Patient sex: M
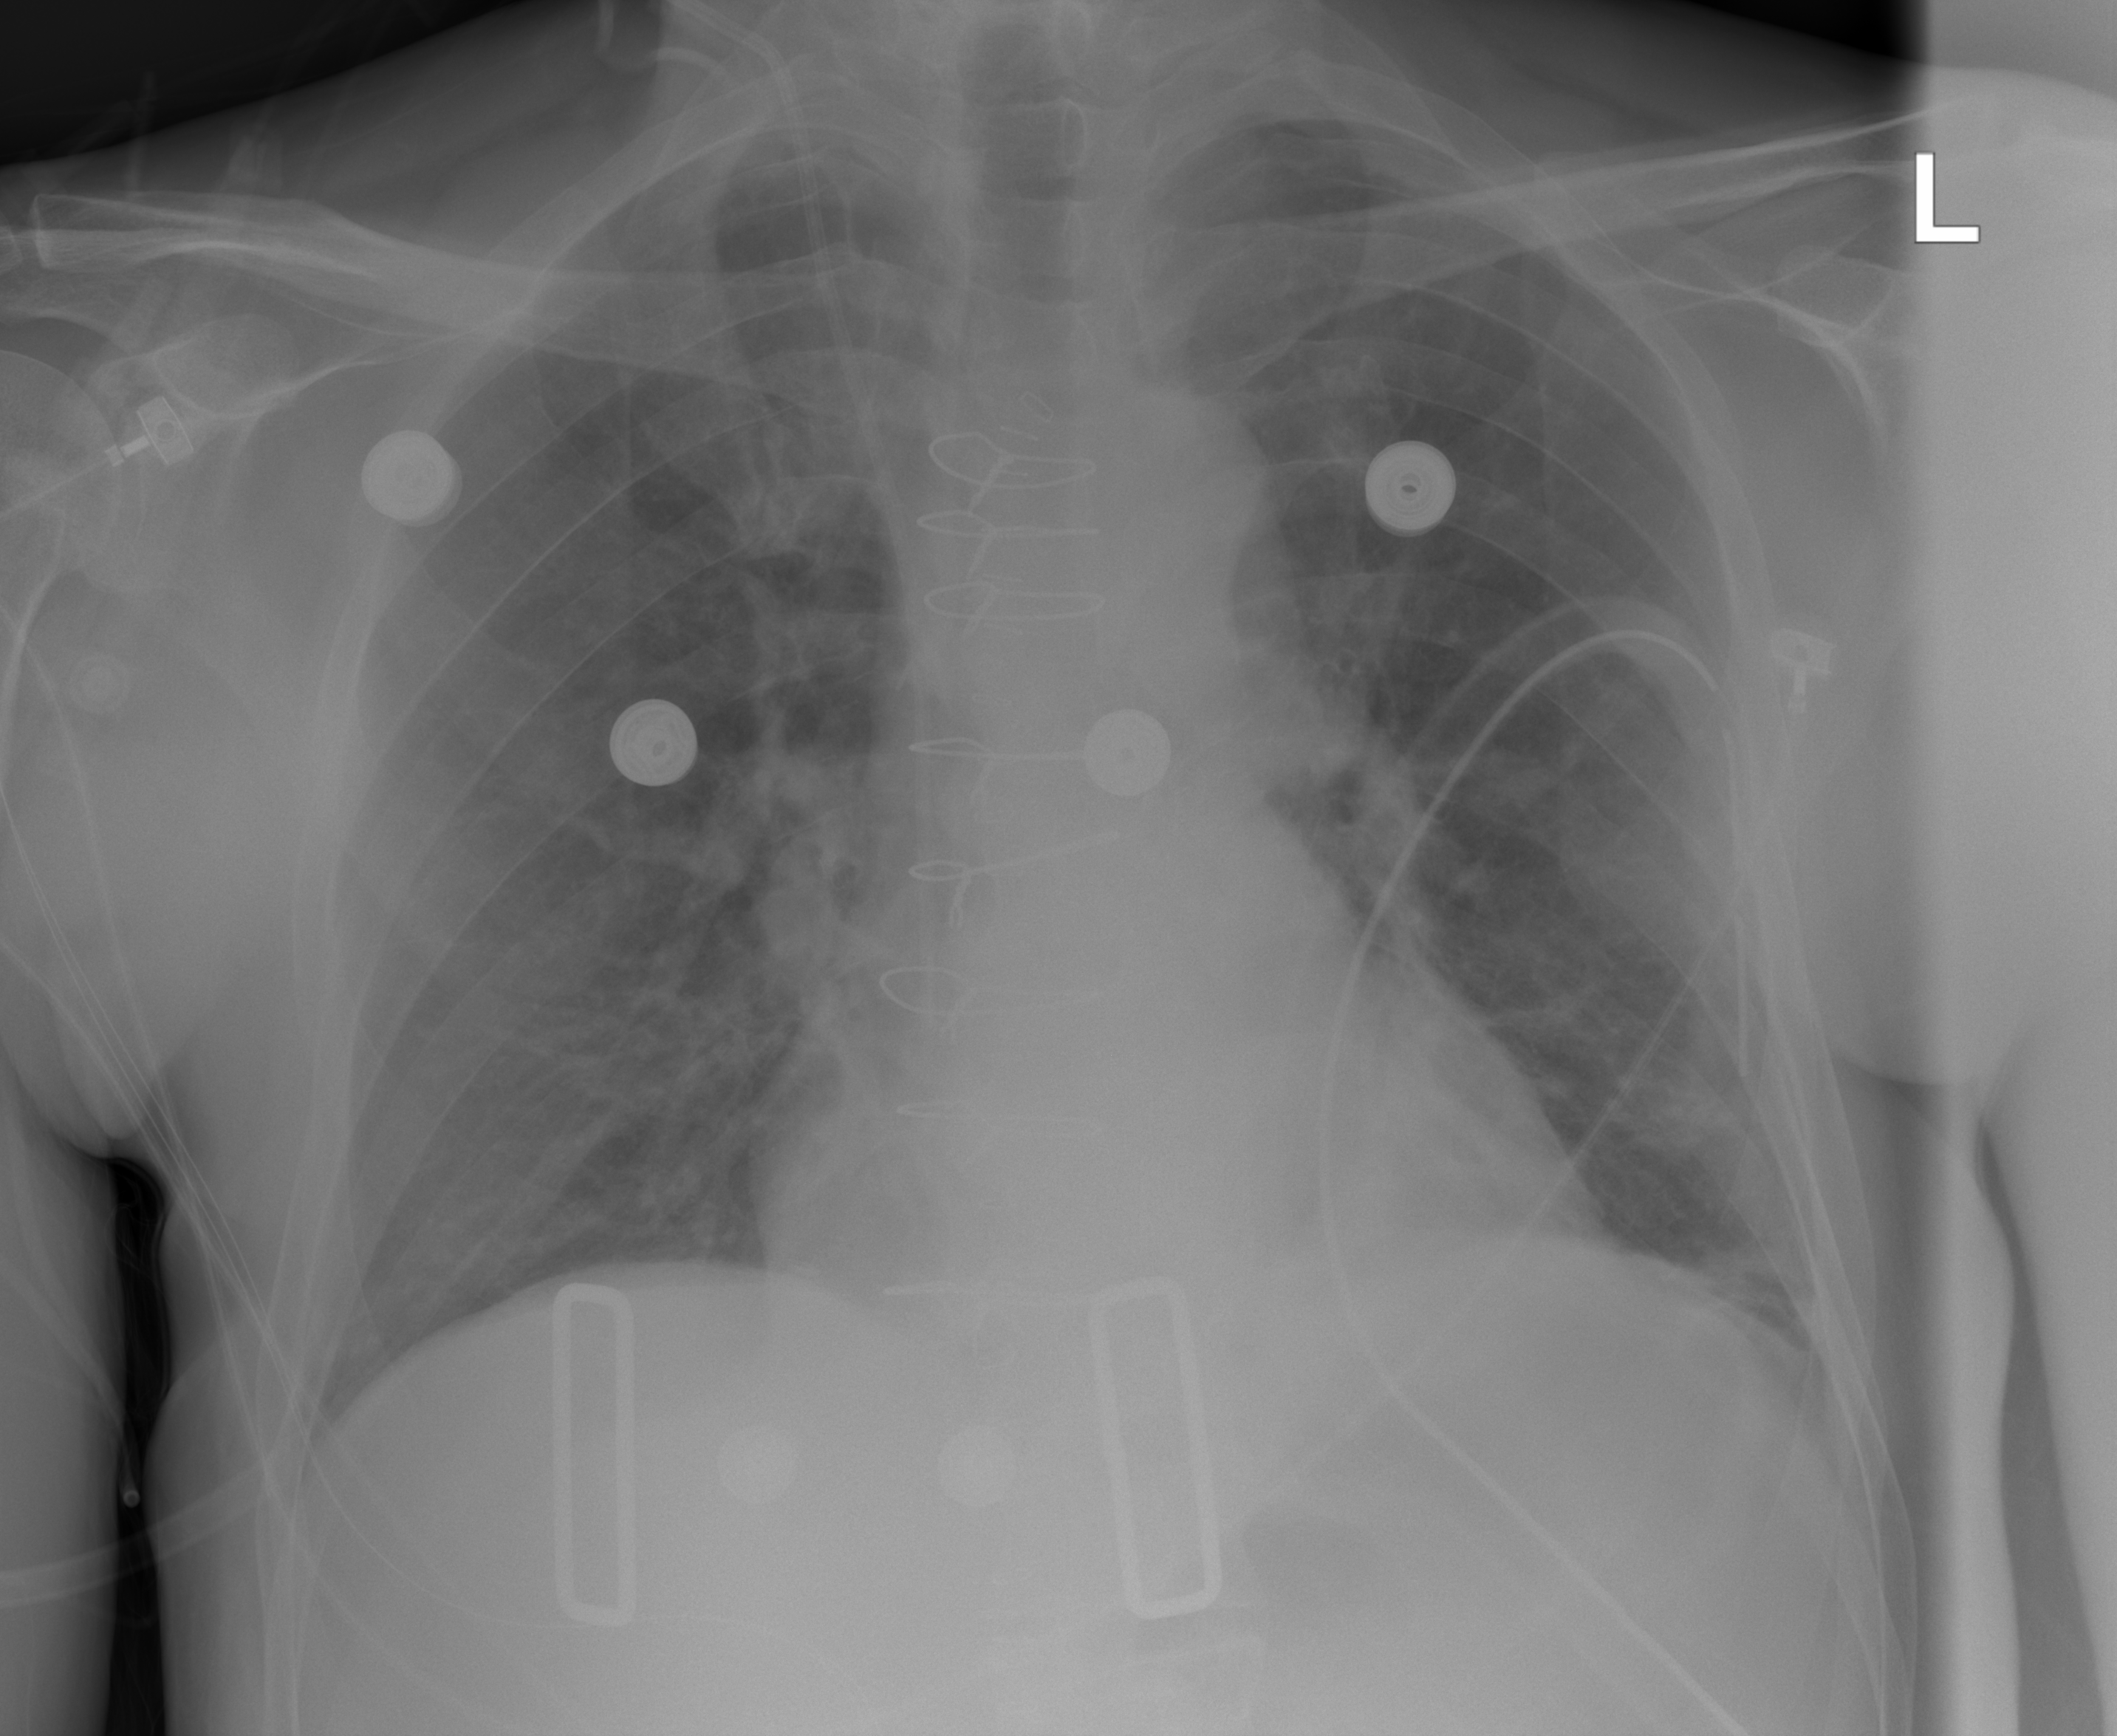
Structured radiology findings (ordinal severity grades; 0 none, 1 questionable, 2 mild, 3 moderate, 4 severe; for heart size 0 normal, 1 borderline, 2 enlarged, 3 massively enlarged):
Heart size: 1
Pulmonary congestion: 0
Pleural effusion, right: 0
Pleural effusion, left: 1
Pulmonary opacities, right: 0
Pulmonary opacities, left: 0
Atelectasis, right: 0
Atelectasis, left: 2